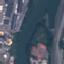
Land use / land cover class: River